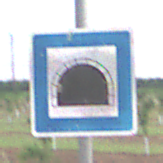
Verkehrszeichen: Tunnel
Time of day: SunriseSunset
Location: Outdoor (Nature)
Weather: PartlyCloudy
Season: NotSpecified
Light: Natural